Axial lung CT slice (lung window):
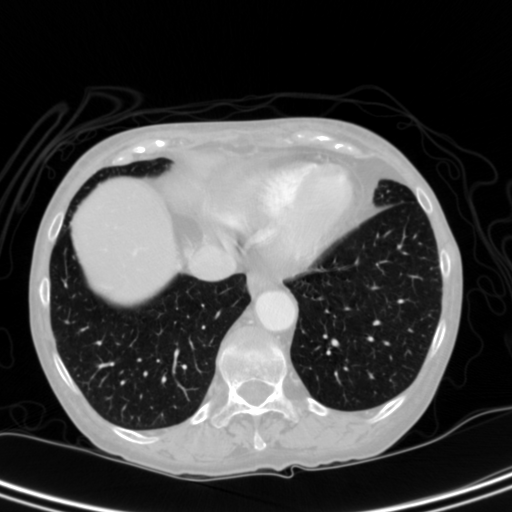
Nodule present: no